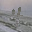
Label: 4